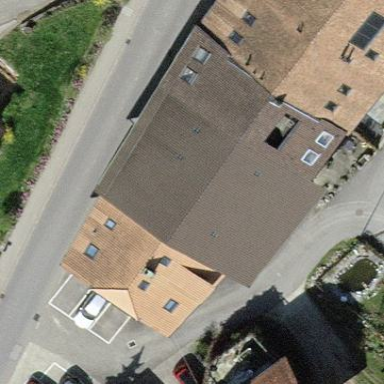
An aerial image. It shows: Building.